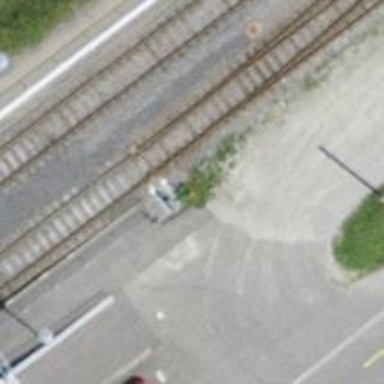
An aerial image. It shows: Railway switch.